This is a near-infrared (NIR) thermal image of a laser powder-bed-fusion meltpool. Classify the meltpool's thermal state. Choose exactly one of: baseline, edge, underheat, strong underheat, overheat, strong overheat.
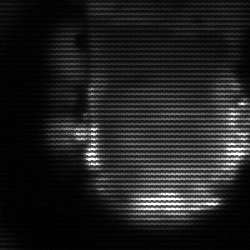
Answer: baseline